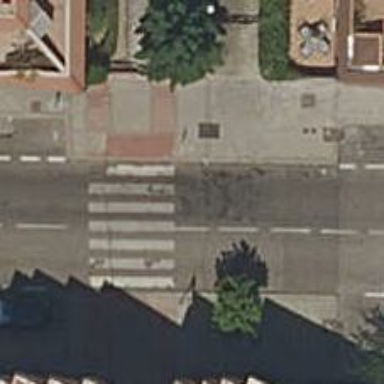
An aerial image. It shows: Zebra crossing on the road.